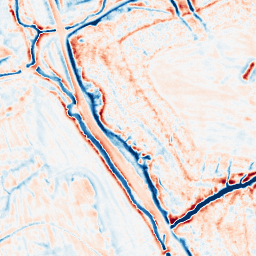
Category: edge_preserving
Decomposition family: bilateral
Decomposition parameters: d: 15
sigma_color: 100
sigma_space: 25
Upsampling method: sinc_hamming
Upsampling parameters: scale: 2
kernel_size: 4
Upsampling scale: 2